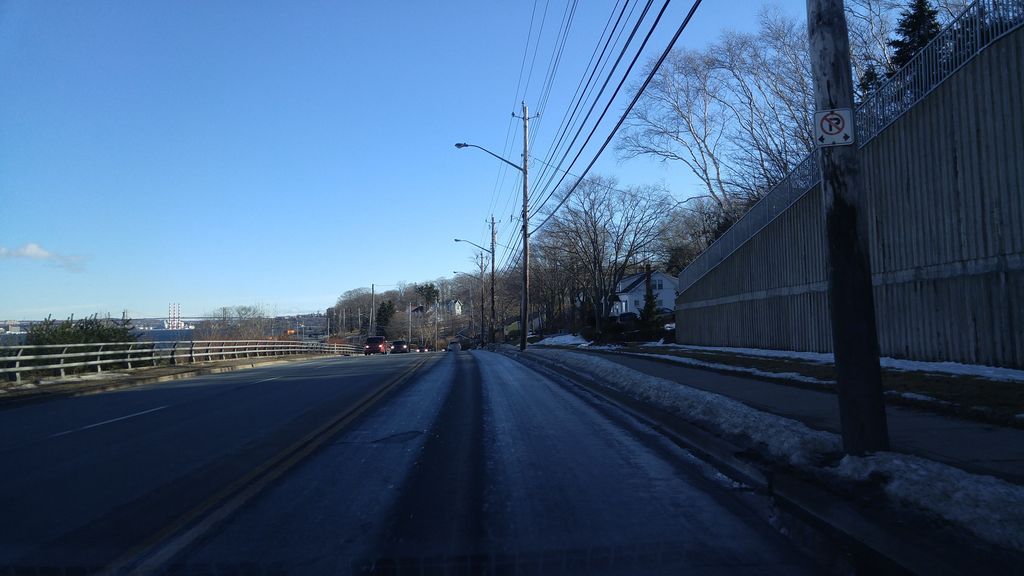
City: halifax